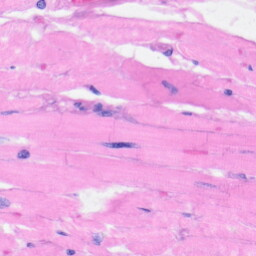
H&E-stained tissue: Heart